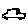
Label: car